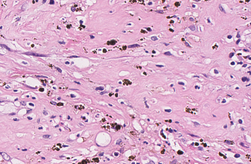
Tumor epithelial tissue: no
Tumor-associated stroma tissue: yes
Normal tissue: no